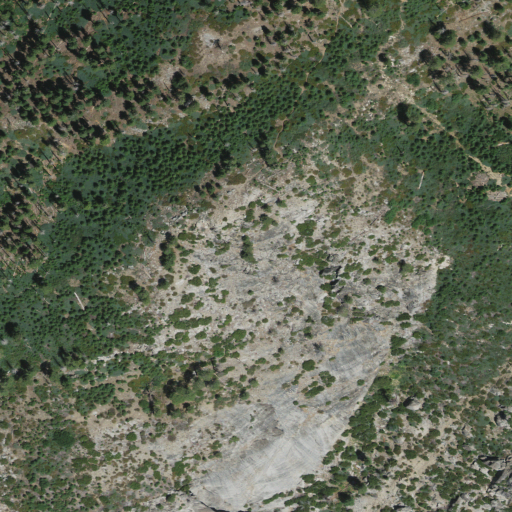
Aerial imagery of mountain in California named Sunset Point containing grassland and shrub